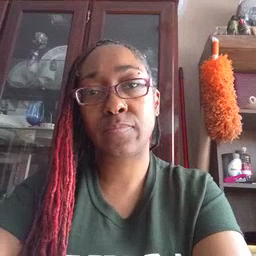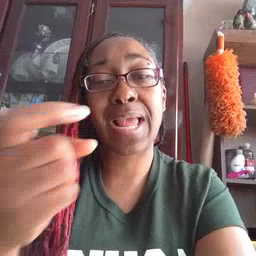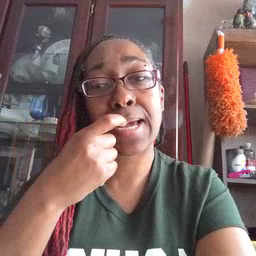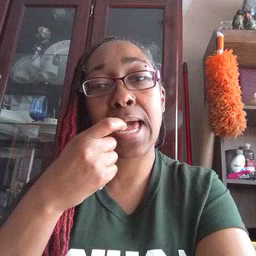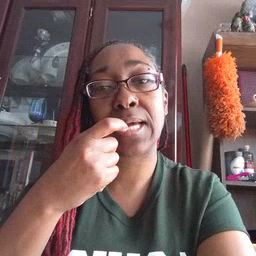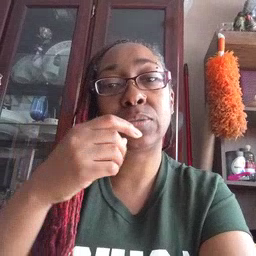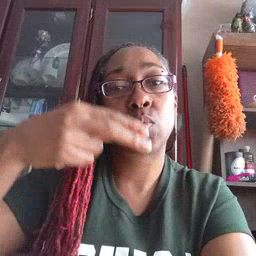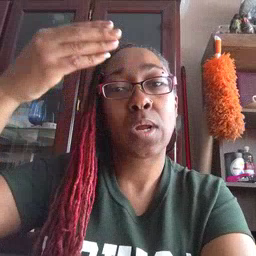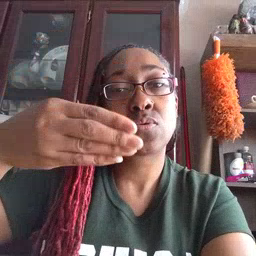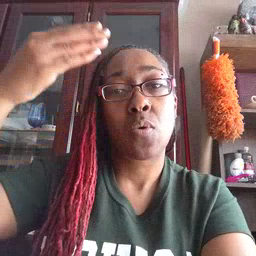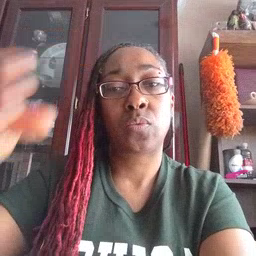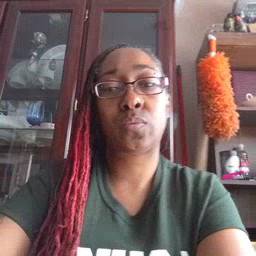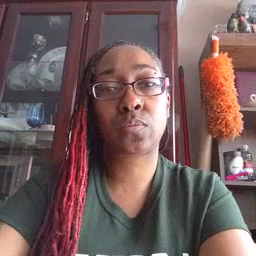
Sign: glasswindow